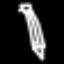
Label: pencil